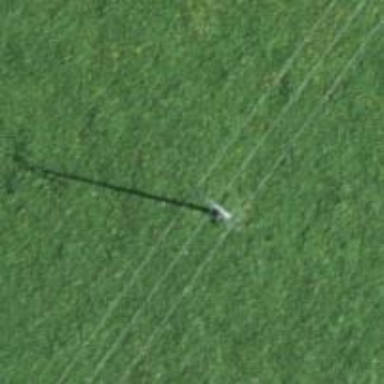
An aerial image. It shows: Power pole.